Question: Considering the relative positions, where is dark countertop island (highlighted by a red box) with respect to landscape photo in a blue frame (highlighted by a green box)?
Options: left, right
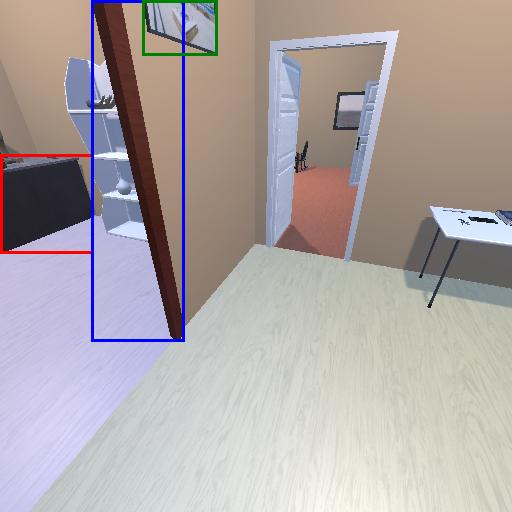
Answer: left